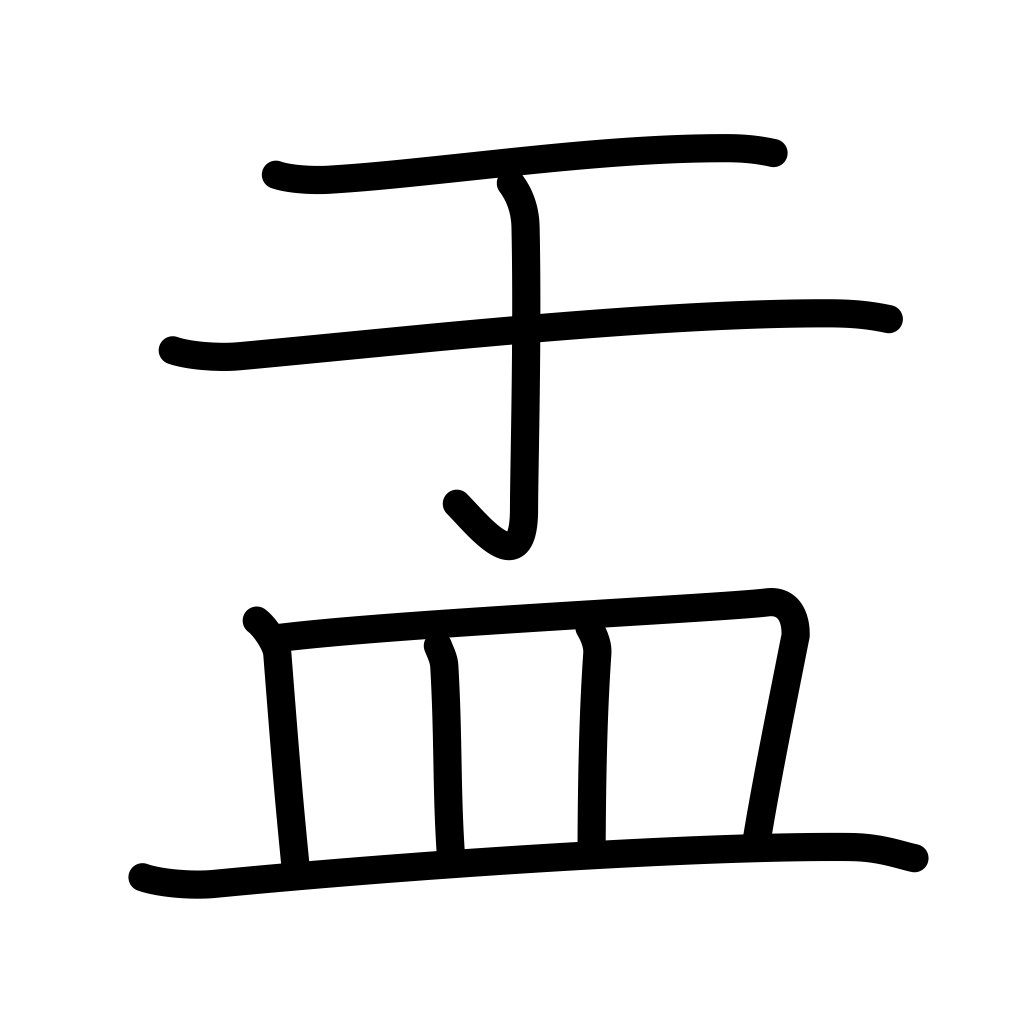
Meaning: bowl